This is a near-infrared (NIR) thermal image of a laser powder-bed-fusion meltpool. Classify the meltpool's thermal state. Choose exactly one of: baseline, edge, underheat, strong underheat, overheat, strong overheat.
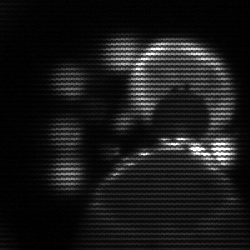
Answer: edge